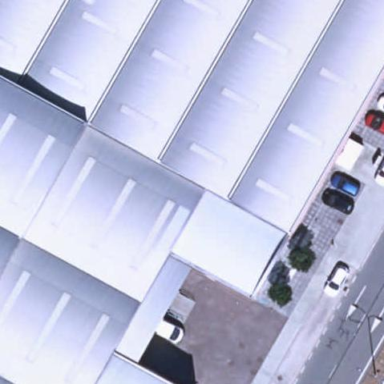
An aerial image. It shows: Industrial building.